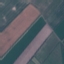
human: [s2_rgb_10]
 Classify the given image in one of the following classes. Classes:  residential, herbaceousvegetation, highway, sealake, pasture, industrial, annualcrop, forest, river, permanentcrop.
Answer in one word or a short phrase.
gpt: AnnualCrop